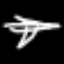
Label: airplane